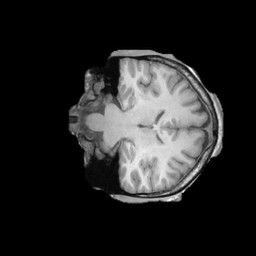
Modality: T1w
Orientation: coronal
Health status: ill
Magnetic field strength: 3 T